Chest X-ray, AP view. Patient: 42 years old, sex M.
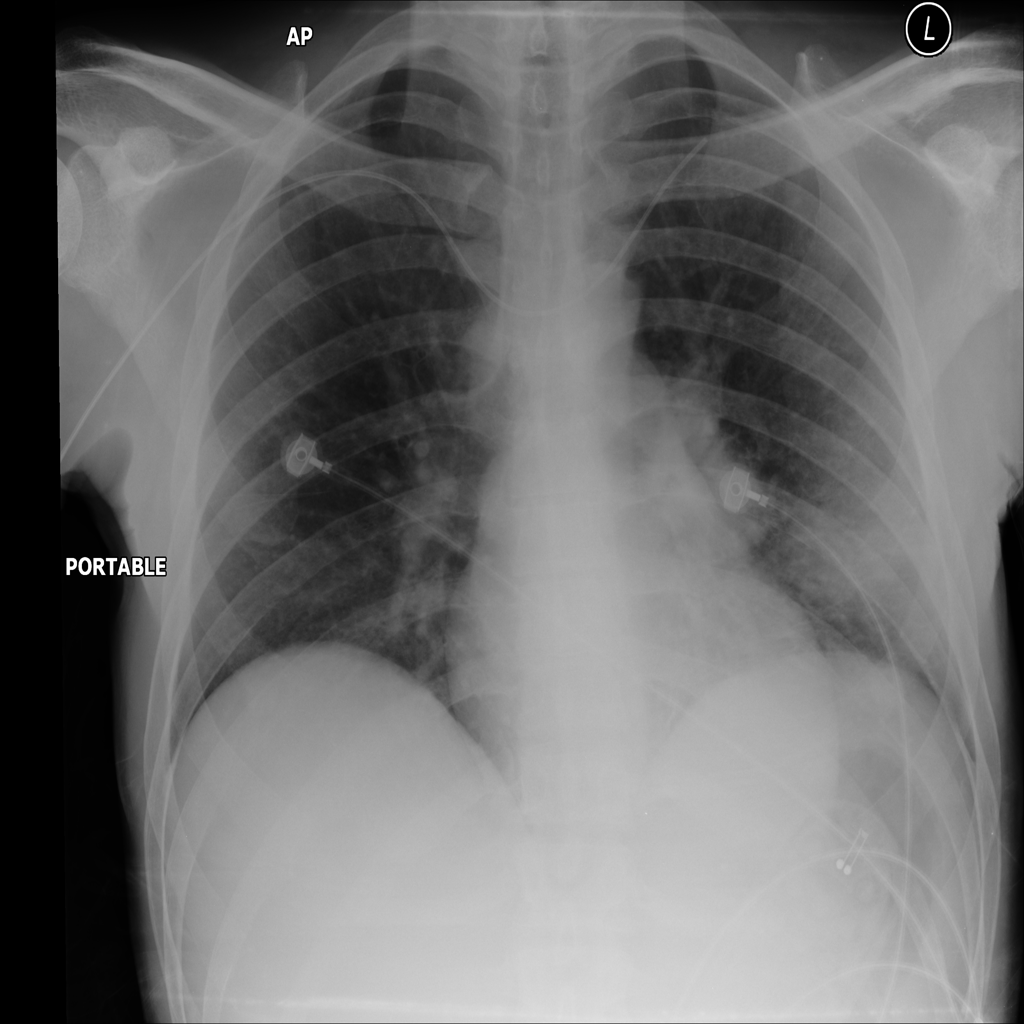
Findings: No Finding